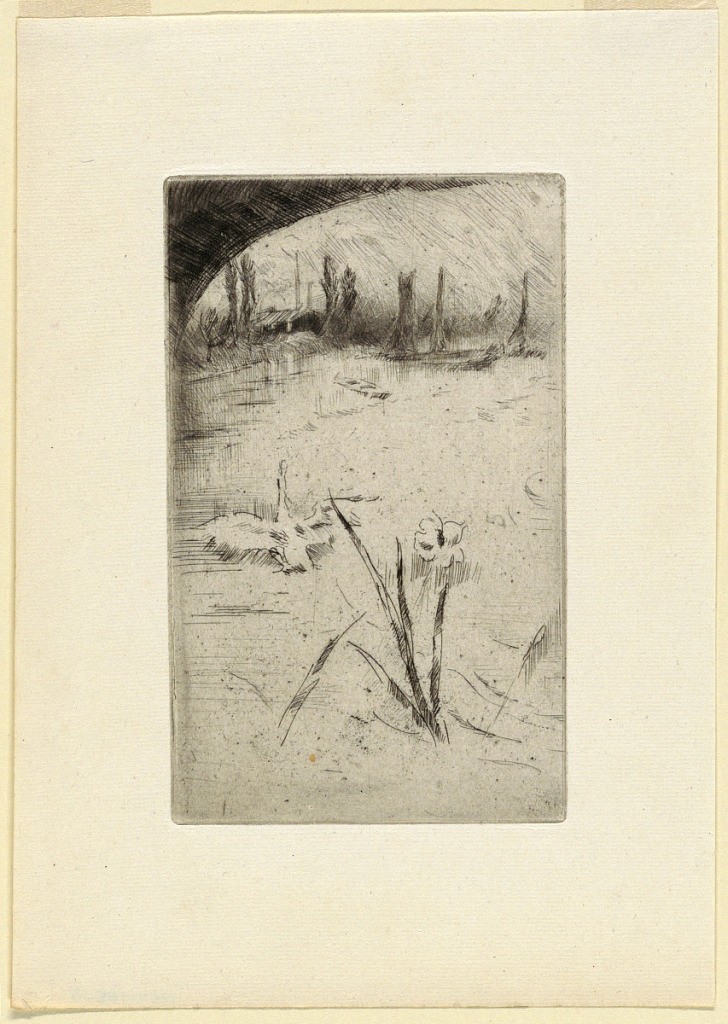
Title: Sketch after Cecil Lawson's "Swan and Iris"
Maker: James McNeill Whistler, American, 1834–1903
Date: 1882
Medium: Etching and drypoint on cream laid paper
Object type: Print
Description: Near an iris plant a swan flutters in a stream which flows under an arched bridge. In the distance are barges, four tall trees, a low shed and two chimneys.